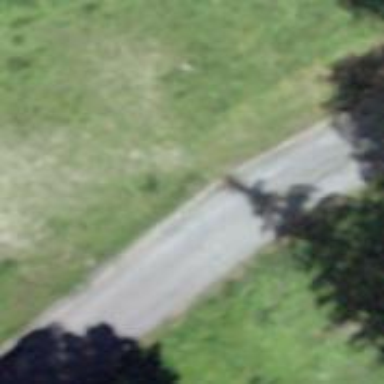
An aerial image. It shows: Unclassified road.